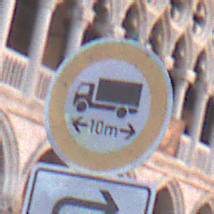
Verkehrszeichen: TatsaechlicheLaenge
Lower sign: RichtungsangabeDurchPfeile5
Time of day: SunriseSunset
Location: Outdoor (Urban)
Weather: Clear
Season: NotSpecified
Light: Natural